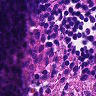
Metastatic tissue present: no